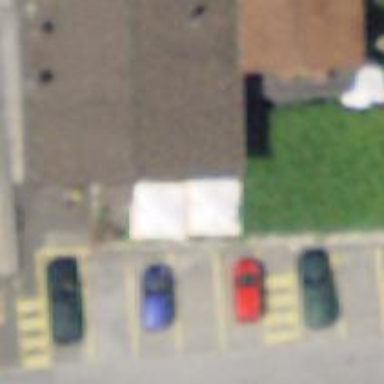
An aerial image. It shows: Restaurant.